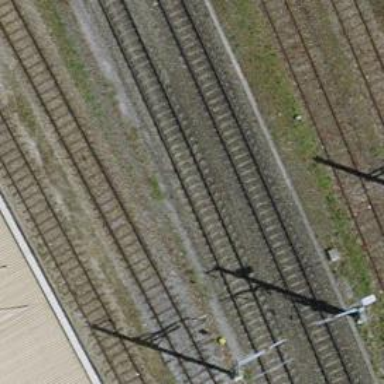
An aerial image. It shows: Single railway track with electrified contact line.